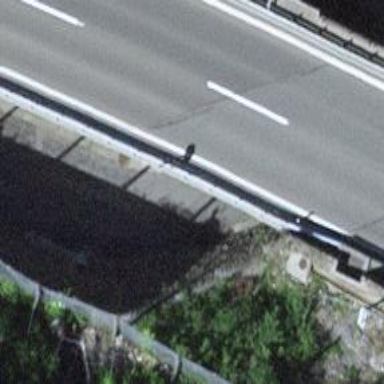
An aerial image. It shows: Residential road with asphalt surface passing through tunnel.